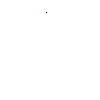
Particle: proton